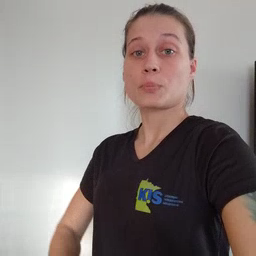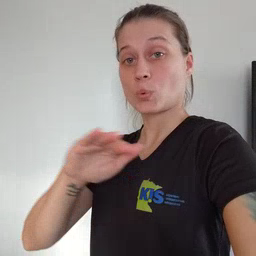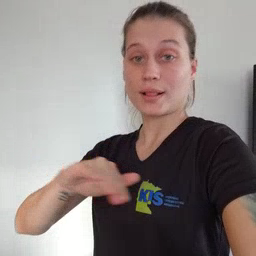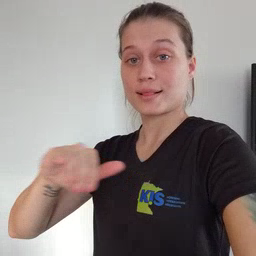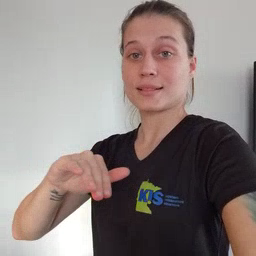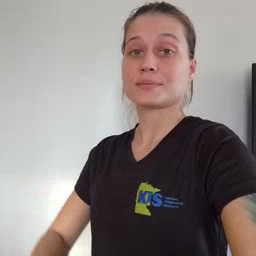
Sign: pool